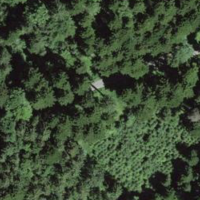
EUNIS habitat code: 43
Species observed at this site:
Lysimachia nemorum
Oxalis acetosella